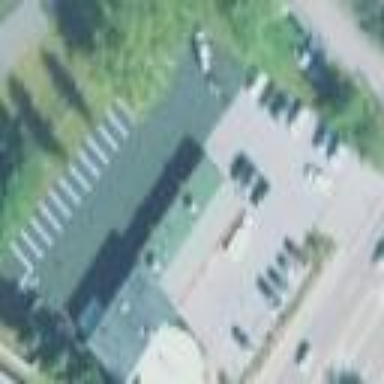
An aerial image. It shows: Parking area with asphalt surface.